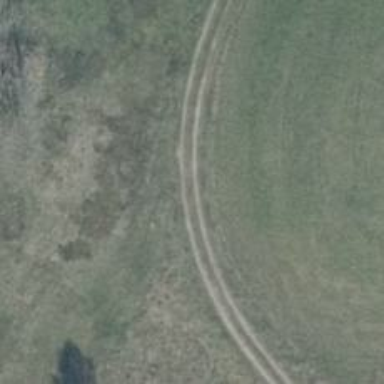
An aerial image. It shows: Track with grass surface categorized as grade4 tracktype.